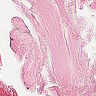
Metastatic tissue present: no